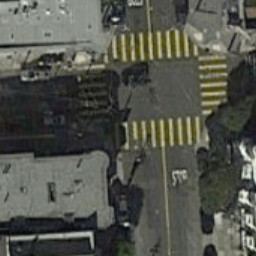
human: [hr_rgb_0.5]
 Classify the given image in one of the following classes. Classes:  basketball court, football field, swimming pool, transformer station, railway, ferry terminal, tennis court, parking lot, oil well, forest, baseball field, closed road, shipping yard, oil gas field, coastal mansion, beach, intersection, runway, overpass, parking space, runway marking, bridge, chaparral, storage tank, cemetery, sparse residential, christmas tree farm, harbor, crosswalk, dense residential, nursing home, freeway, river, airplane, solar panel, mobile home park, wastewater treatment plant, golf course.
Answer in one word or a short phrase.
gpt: crosswalk